Question: ### Problem Description
I'm trying to achieve something that should be simple and fairly common: having a bindings populated NSPopupButton inside bindings populated NSTableView. Apple describes this for a cell based table in the their documentation <URL> and it looks like this:

I can't get this to work for a view based table. The "Author" popup won't populate itself no matter what I do.
I have two array controllers, one for the items in the table () and one for the authors (), both associated with the respective entities in my core data model. I bind the NSManagedPopup in my cell as follows in interface builder:
- - -
If I place the popup somewhere outside the table it works fine (except for the selection obviously), so I guess the binding setup should be ok.
---
### Things I Have Already Tried
1. Someone suggested a workaround using an IBOutlet property to the Authors array controller but this doesn't seem to work for me either.
2. In another SO question it was suggested to subclass NSTableCellView and establish the required connections programmatically. I tried this but had only limited success. If I setup the bindings as follows: - (NSView *)tableView:(NSTableView *)tableView viewForTableColumn:(NSTableColumn *)tableColumn row:(NSInteger)row {
NSView *view = [tableView makeViewWithIdentifier:tableColumn.identifier owner:self];
if ([tableColumn.identifier isEqualToString:@"Author") {
AuthorSelectorCell *authorSelectorCell = (AuthorSelectorCell *)view;
[authorSelectorCell.popupButton bind:NSContentBinding toObject:self.authors withKeyPath:@"arrangedObjects" options:nil];
[authorSelectorCell.popupButton bind:NSContentValuesBinding toObject:self.authors withKeyPath:@"arrangedObjects.name" options:nil];
[authorSelectorCell.popupButton bind:NSSelectedObjectBinding toObject:view withKeyPath:@"objectValue.author" options:nil];
}
return view;
}
the popup does show the list of possible authors but the current selection always shows as "No Value". If I add [authorSelectorCell.popupButton bind:NSSelectedValueBinding toObject:view withKeyPath:@"objectValue.author.name" options:nil];
the current selection is completely empty. The only way to make the current selection show up is by setting [authorSelectorCell.popupButton bind:NSSelectedObjectBinding toObject:view withKeyPath:@"objectValue.author.name" options:nil];
which will break as soon as I select a different author since it will try to assign an NSString* to an Author* property.
Any Ideas?
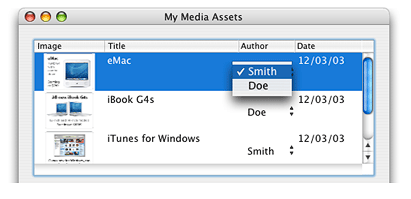
Answer: I had the same problem. I've put a <URL> showing this is possible on Github.
> Someone suggested a workaround using an IBOutlet property to the Authors
array controller but this doesn't seem to work for me either.
This is the approach that work for me, and that is demonstrated in the <URL>. The missing bit of the puzzle is that that IBOutlet to the array controller needs to be in the class that provides the TableView's delegate.